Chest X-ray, PA view. Patient: 64 years old, sex F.
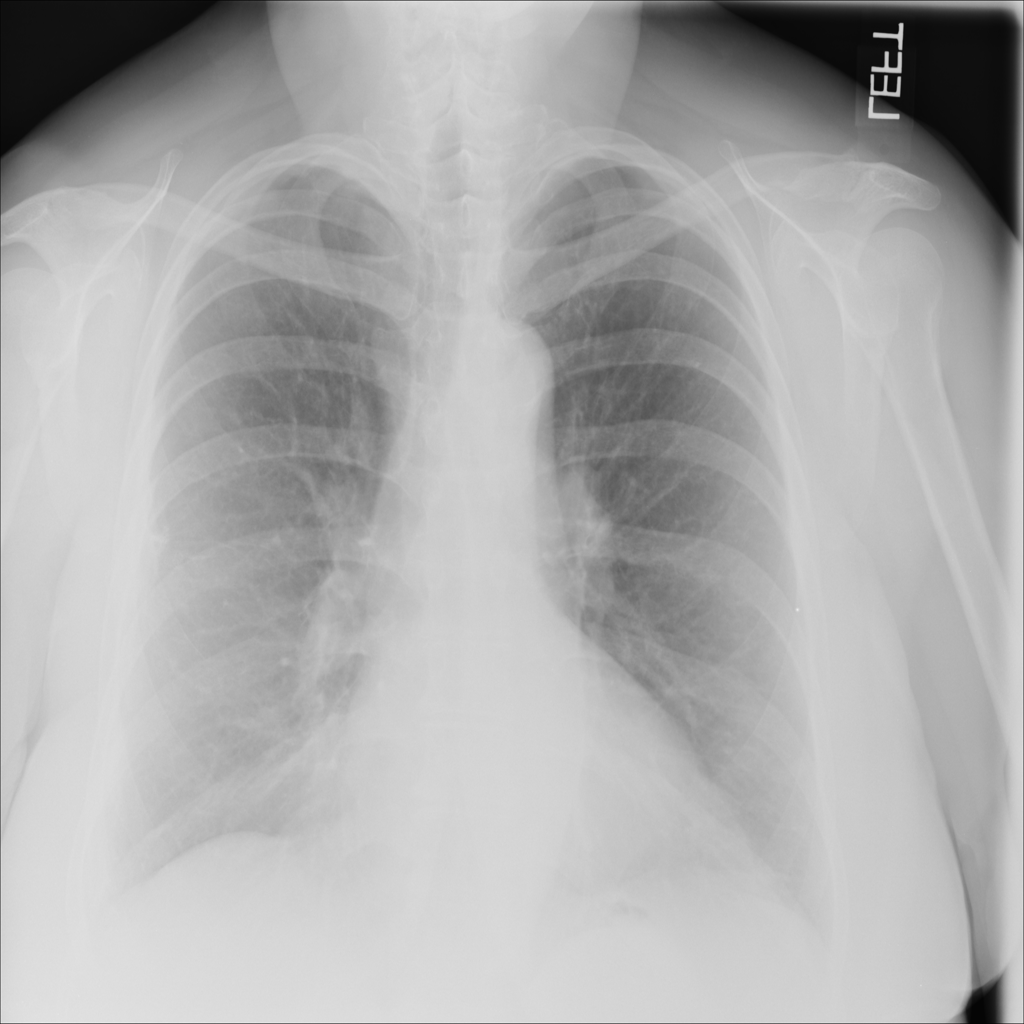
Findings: No Finding